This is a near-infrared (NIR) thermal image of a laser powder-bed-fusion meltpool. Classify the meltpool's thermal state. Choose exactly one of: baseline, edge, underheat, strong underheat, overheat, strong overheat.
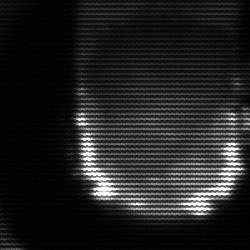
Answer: baseline